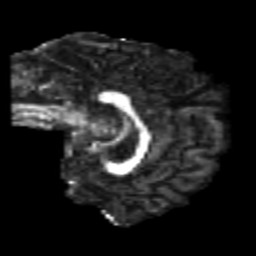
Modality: FA
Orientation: sagittal
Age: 21
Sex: female
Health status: healthy
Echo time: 0.074 s